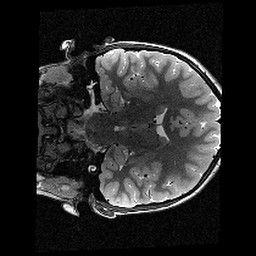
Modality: T2w
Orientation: coronal
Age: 11
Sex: female
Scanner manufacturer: siemens
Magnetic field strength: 3 T
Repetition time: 9.23 s
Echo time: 0.067 s